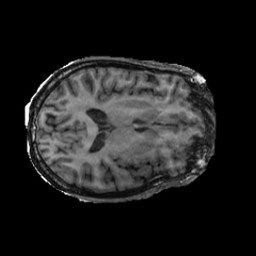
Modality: T1w
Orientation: axial
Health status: ill
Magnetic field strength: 3 T